Question: I have the following structure of categories under the 'Info-s' section. The latter four categories appear to all have been allocated of the 3rd position. Either changing this number on the admin screen or in the order drop-down inside of the category pages doesn't seem to have any effect.

I suspect this is due to the way those categories have been created (using the 'Copy' functionality).
Any ideas?
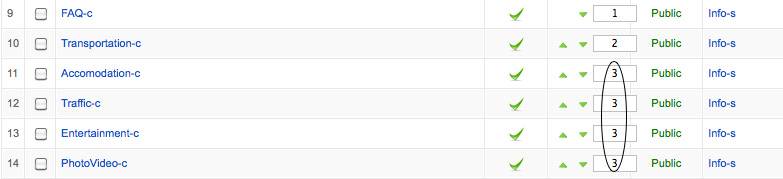
Answer: By deleting and reorganising the section with its respective categories seemed to have fixed this.